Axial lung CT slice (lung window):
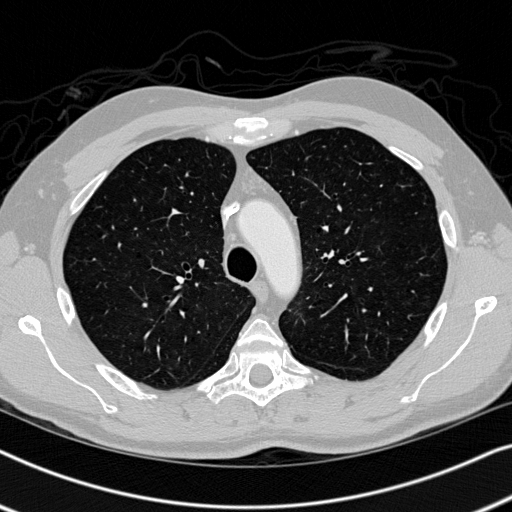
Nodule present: no